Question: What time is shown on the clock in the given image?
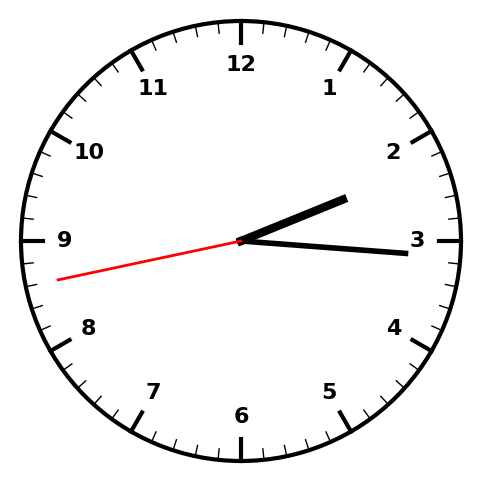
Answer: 02:15:43